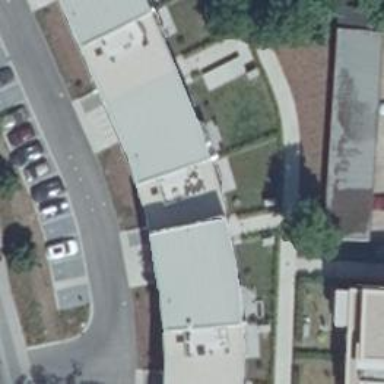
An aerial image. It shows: Part of building with flat roof made of tar paper. The roof and the building have light gray color.